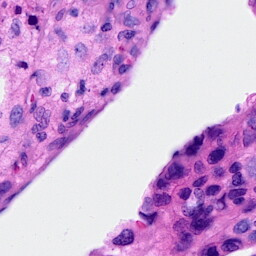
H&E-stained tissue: Breast